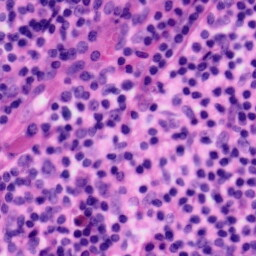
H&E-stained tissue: Tonsil